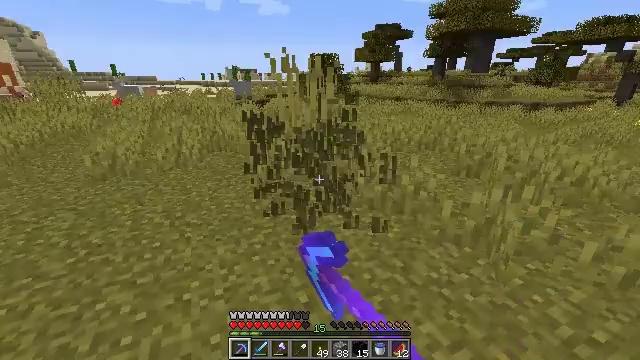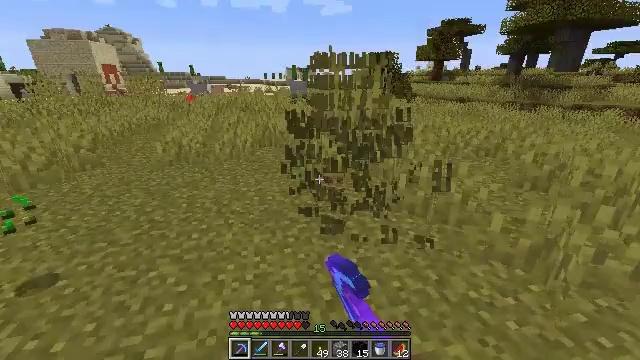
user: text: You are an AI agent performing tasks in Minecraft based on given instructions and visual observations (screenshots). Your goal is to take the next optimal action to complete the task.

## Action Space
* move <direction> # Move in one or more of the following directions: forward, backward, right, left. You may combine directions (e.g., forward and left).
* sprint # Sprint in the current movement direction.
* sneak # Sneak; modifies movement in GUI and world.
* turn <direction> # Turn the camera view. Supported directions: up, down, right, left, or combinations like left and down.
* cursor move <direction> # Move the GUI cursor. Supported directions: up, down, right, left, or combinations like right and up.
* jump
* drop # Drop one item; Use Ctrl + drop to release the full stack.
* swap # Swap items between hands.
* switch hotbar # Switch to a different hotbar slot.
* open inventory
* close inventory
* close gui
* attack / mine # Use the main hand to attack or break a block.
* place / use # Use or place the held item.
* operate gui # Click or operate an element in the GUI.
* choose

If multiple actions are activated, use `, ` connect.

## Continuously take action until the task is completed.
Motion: motion action
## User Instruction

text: Mine the grass in the plains.
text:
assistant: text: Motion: turn left, attack / mine
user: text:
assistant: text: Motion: attack / mine